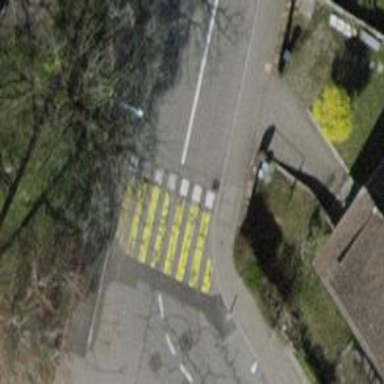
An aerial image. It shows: Uncontrolled zebra crossing on the road.